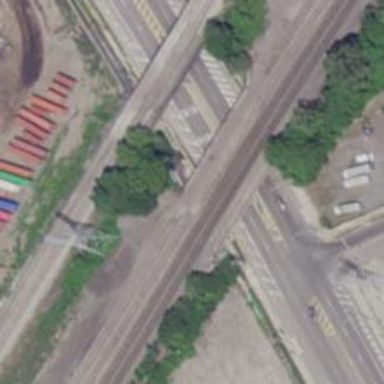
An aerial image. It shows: Bridge over railway line.